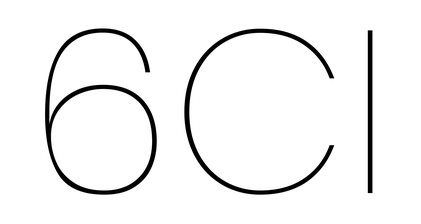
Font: Poppins-Thin